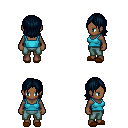
a pixel art fantasy rpg character, female body template, human, dark skin, teal pirate shirt, teal pants, raven long bangs hairstyle, brown slippers, four views (front, back, left, right), 2x2 character sprite sheet, small pixel art, hard edges, no anti-aliasing